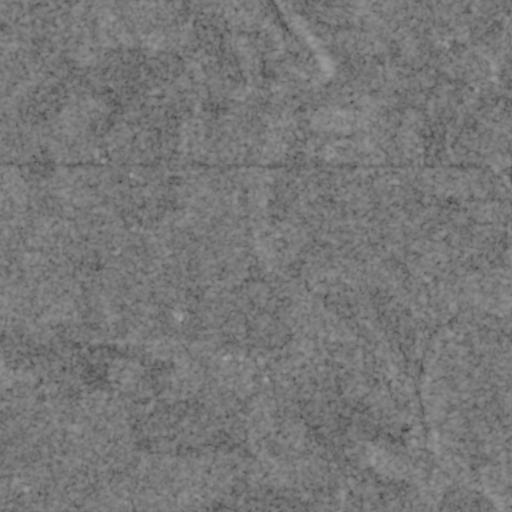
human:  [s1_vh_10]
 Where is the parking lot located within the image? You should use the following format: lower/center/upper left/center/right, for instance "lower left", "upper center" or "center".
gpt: The parking lot is located in the lower center of the image.
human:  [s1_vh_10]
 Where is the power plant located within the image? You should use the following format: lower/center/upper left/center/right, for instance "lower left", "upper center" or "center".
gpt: There is no power plant in the image.

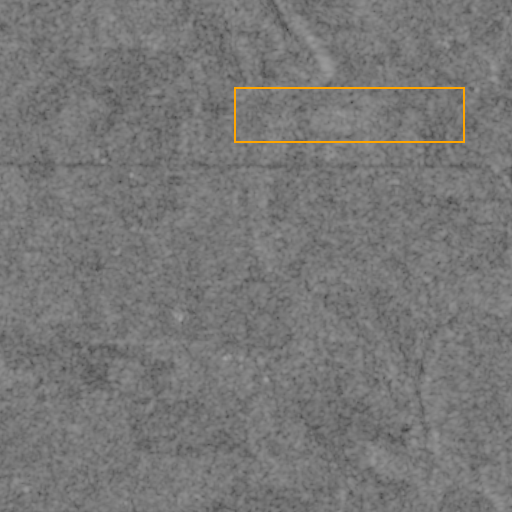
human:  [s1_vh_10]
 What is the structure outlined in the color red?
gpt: There is no red outline.
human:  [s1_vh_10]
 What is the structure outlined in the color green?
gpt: There is no structure outlined in green.